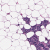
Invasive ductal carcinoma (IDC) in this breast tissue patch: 0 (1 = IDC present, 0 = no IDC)